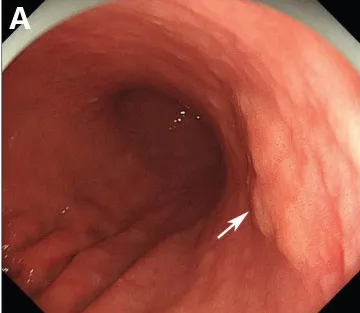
Endoscopic images. Endoscopic examination revealed a 30-mm, flat, elevated lesion on the lesser curvature of the middle gastric body (arrow) (A).
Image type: endoscopy (gi_endoscopy)